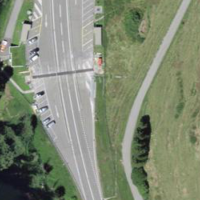
EUNIS habitat code: 24
Species observed at this site:
Sambucus racemosa
Fringilla coelebs
Turdus merula
Pyrrhocorax graculus
Motacilla alba
Periparus ater